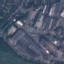
Land use / land cover: Industrial